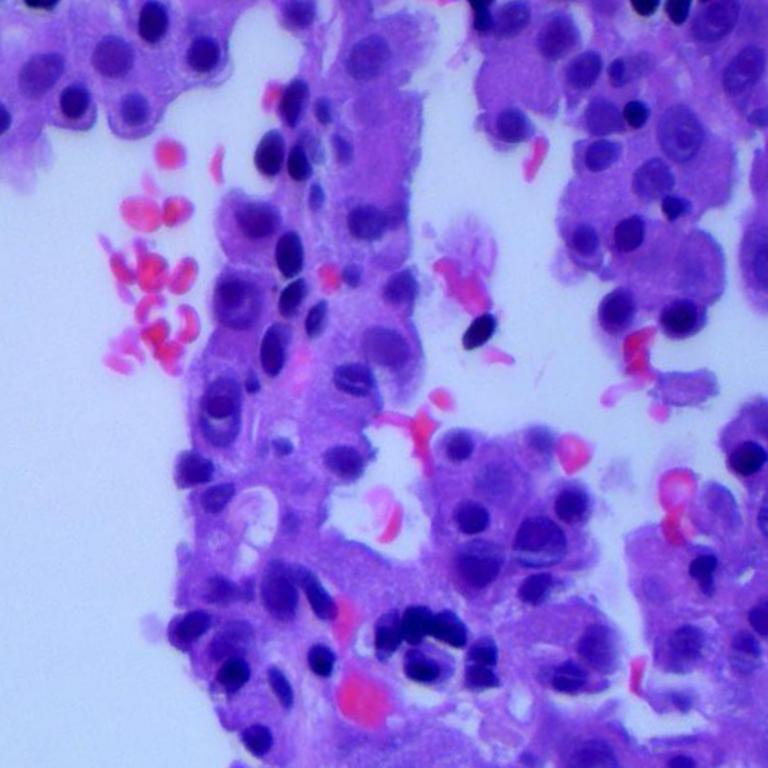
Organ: lung
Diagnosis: adenocarcinomas